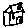
Label: house